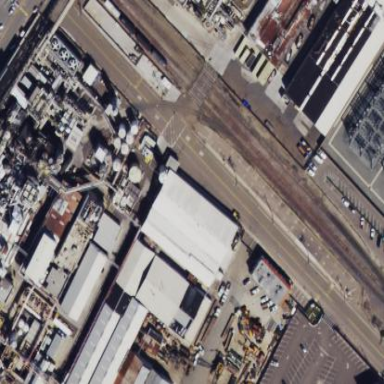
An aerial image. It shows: Industrial building.